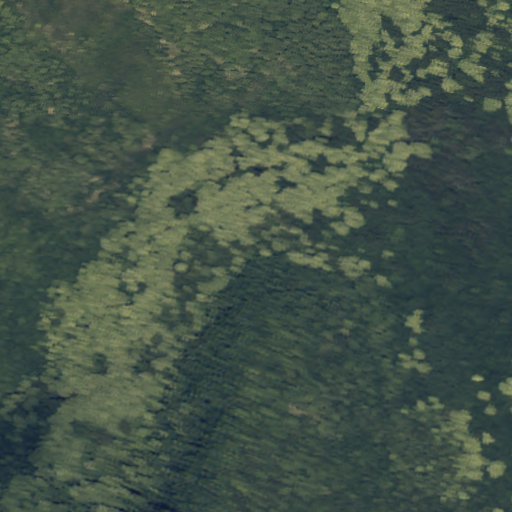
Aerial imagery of valley in Hawaii named Waiakalae Gulch containing only unknown